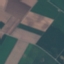
Land use / land cover class: AnnualCrop